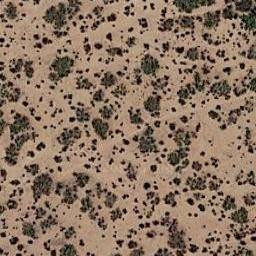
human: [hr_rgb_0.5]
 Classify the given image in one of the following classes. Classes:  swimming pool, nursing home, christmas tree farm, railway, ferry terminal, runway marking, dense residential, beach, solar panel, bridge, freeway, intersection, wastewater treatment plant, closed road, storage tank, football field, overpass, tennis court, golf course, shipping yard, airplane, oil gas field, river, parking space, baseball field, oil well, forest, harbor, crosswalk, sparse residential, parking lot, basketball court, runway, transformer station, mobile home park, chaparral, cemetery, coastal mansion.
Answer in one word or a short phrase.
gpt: chaparral